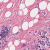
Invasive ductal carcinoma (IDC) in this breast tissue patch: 1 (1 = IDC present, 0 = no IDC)